Interaction volume radius: 5 \u00c5
Interaction volume height: 10 \u00c5
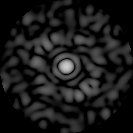
Disorder parameter: 0.8606